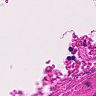
Metastatic tissue present: no